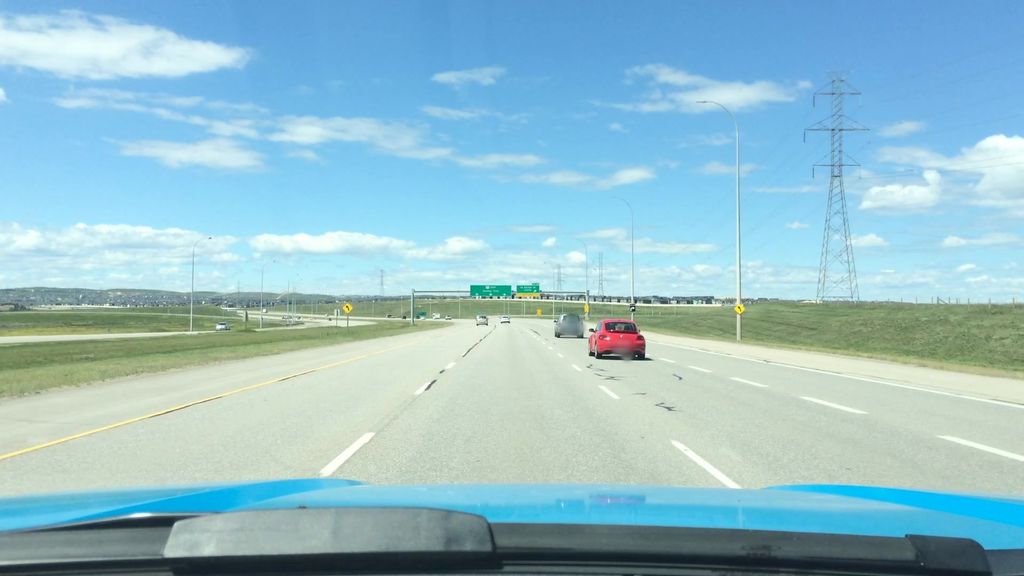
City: calgary